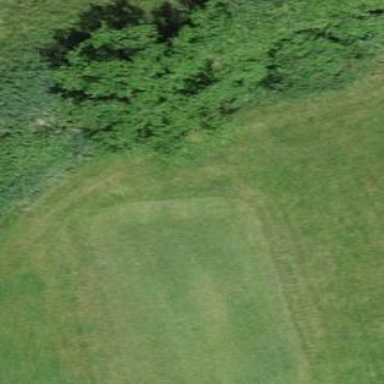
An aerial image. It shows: Grass area designated as golf tee.